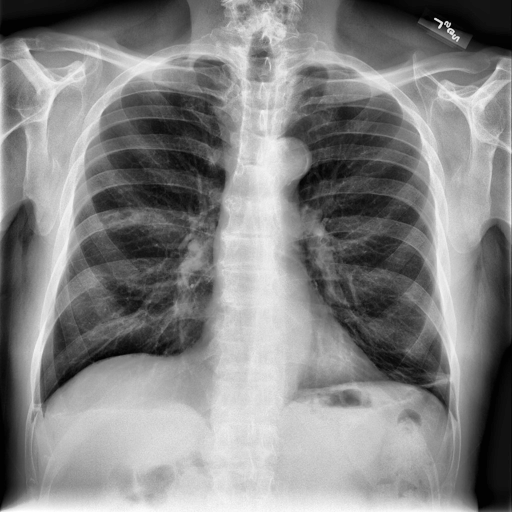
Finding: NORMAL